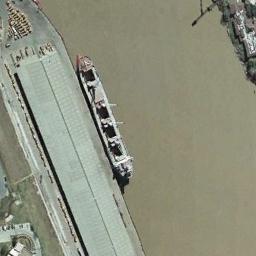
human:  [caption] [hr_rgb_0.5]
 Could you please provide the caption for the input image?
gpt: There is a ship in the green water on the shore .

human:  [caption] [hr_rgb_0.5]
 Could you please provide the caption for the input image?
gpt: There are several buildings of different shapes and sizes beside the ship .

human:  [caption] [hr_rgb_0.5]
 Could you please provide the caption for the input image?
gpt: A white general cargo ship docked by the dock .

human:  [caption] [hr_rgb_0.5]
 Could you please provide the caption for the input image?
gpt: The ship is docked at the dock and a striped building is on the bank .

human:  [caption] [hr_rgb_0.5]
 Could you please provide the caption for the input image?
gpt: The ship is at the harbor with a gray building .